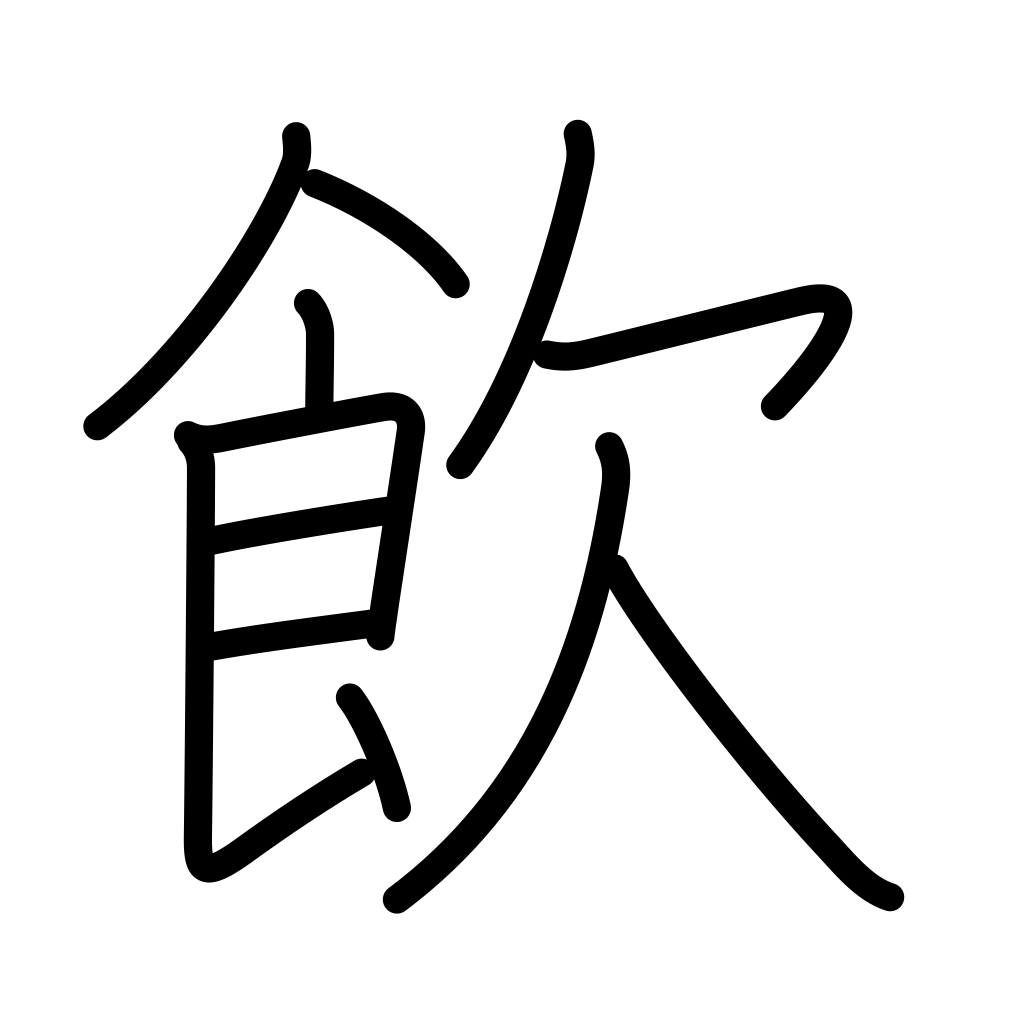
Meaning: drink, smoke, take